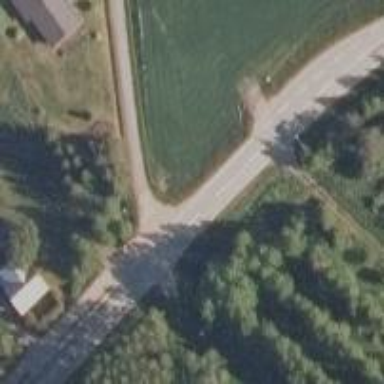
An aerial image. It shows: Asphalt road classified as tertiary.